Question: I am following django official tutorial-01. After editing the 'urls.py' file I got this error:
> ImportError: cannot import name 'include'
I have searched it here and got two solutions.
1. To update the django version
2. To include include in polls urls:
'''
from django.conf.urls import include
'''
I have tried these two solutions, but I'm still getting the error. Does anyone have any other solution?
Here is the screenshot of the terminal:

My django version is:
> 1.11.0
Edit: This is my urls.py:
'''
from django.conf.urls import include
from django.contrib import admin
from django.urls import include, path
urlpatterns = [
# url(r'^admin/', admin.site.urls),
path('', views.index, name='index'),
path('polls/', include('polls.urls'), name=none),
path('admin/', admin.site.urls, name=none)
]
'''
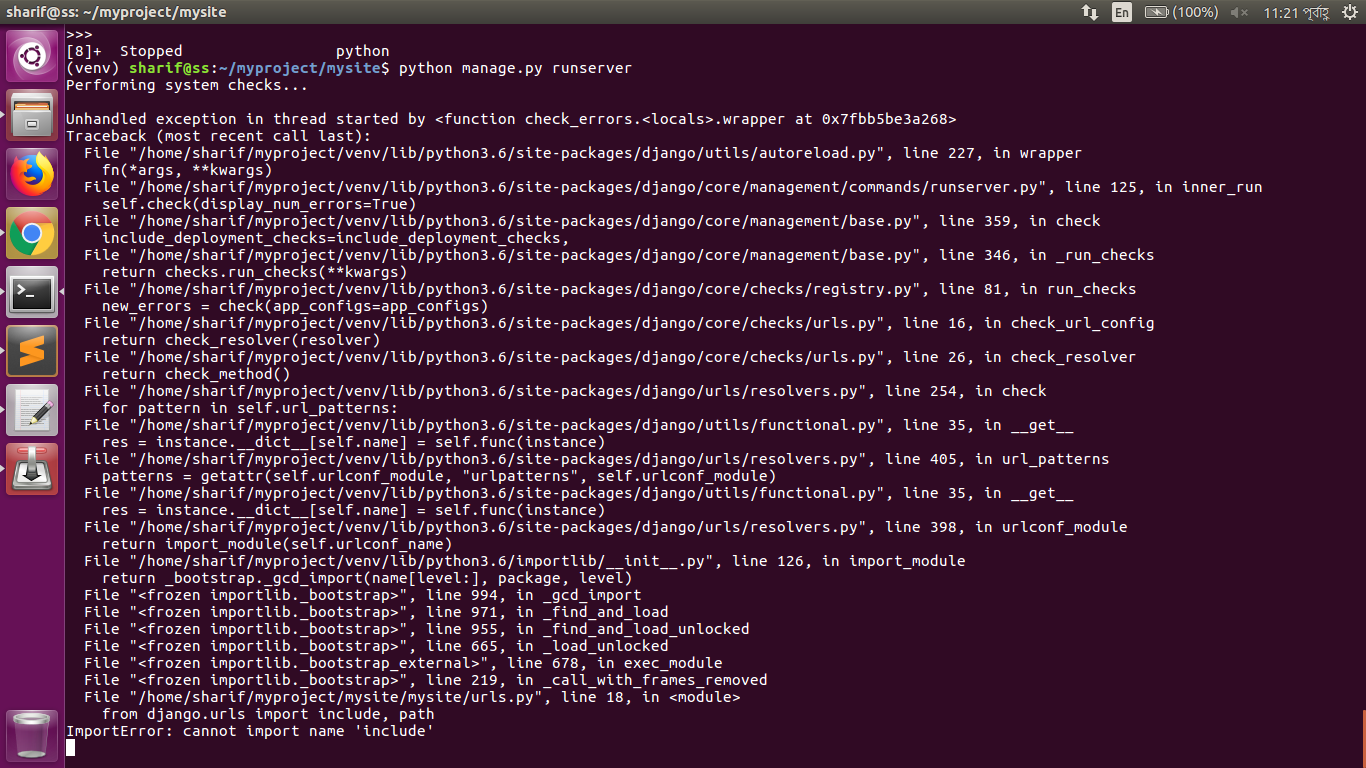
Answer: I think you may be mixed up with the solutions.
If you are using 'Django==1.11.0' then import should be as
'from django.conf.urls import include'
else if you are using 'Django==2.x', the import should be as,
'from django.urls import include'
Your code seems written in 'Django 2.x'. So you have to update the django version and remove the 'line 16' from the code